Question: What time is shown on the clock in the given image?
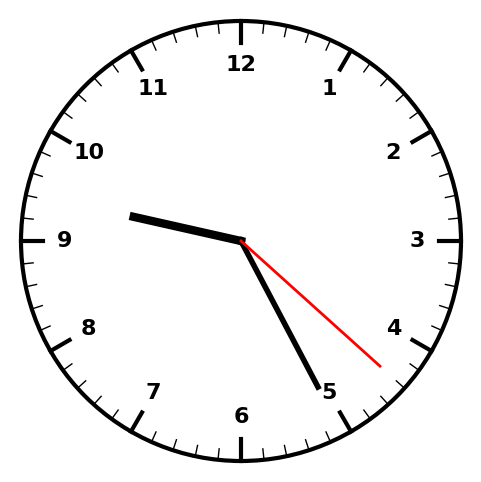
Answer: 09:25:22